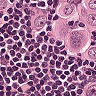
Metastatic tissue present: yes